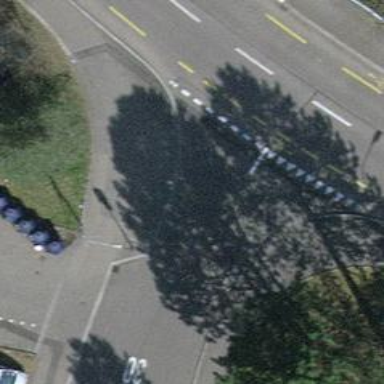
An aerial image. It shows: Unmarked crossing on the road.